Interaction volume radius: 5 \u00c5
Interaction volume height: 30 \u00c5
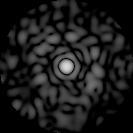
Disorder parameter: 0.8775